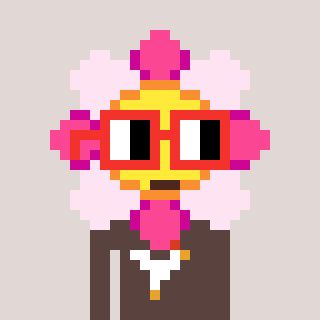
a pixel art character with square red glasses, a flower-shaped head and a darkbrown-colored body on a warm background